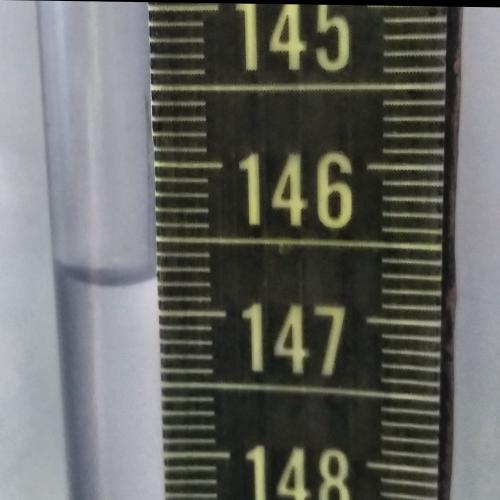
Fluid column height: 146.8 cm